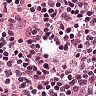
Metastatic tissue present: no